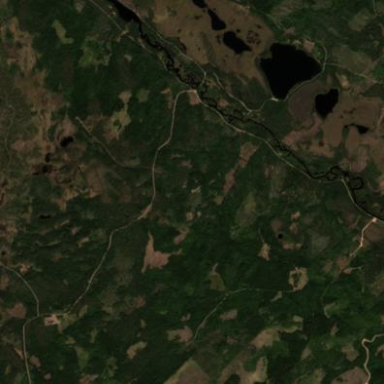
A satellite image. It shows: Bog wetland.